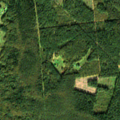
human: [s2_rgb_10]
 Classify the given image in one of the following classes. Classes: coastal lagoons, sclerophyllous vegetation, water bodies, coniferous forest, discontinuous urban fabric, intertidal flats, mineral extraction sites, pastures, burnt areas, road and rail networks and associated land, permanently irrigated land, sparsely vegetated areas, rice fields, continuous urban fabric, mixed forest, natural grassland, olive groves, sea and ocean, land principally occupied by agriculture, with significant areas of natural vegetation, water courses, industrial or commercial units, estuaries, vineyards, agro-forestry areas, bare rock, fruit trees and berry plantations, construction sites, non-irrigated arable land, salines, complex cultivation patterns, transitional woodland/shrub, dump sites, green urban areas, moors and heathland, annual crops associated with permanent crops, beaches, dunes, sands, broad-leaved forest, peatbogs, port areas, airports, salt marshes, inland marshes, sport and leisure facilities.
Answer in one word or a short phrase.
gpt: broad-leaved forest, coniferous forest, mixed forest